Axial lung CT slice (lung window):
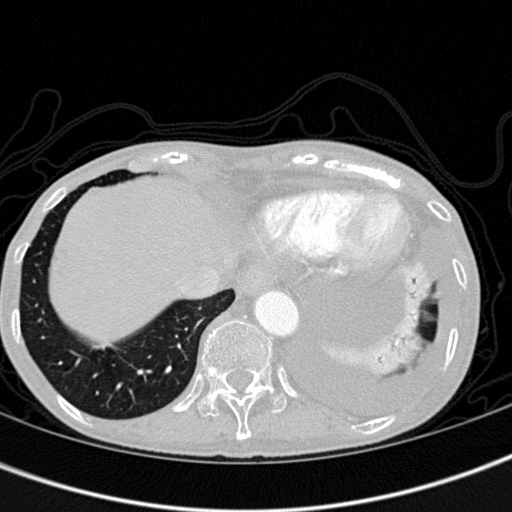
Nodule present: no